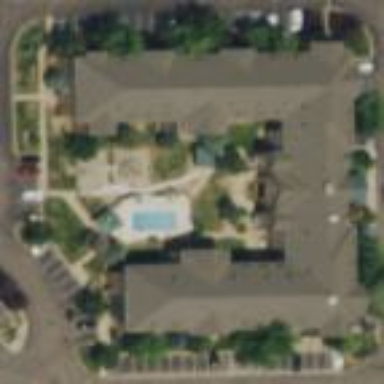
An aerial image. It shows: Hotel.